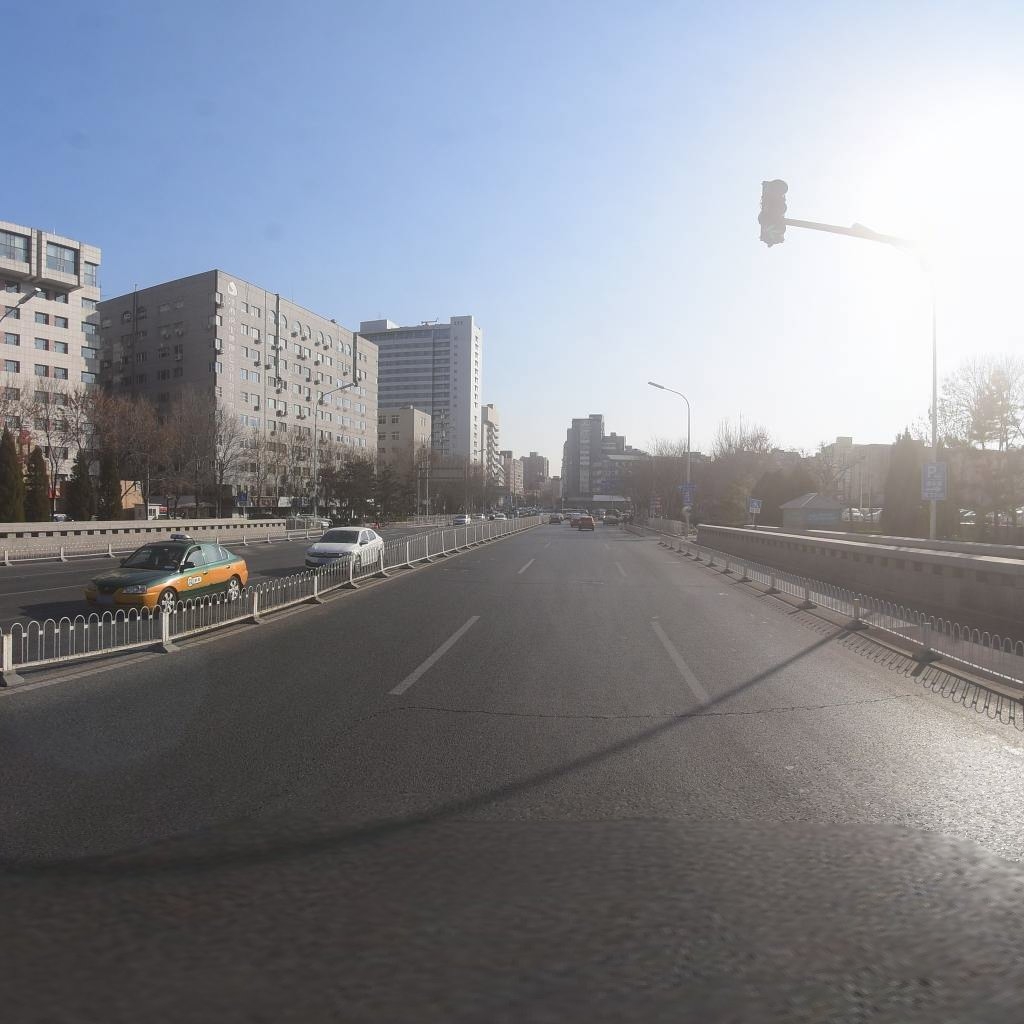
Region: Xicheng
Road damage annotations: transverse crack